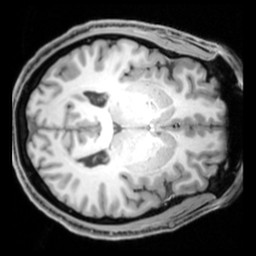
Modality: T1w
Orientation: axial
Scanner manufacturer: siemens
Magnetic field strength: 3 T
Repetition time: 1.9 s
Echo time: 0.00397 s